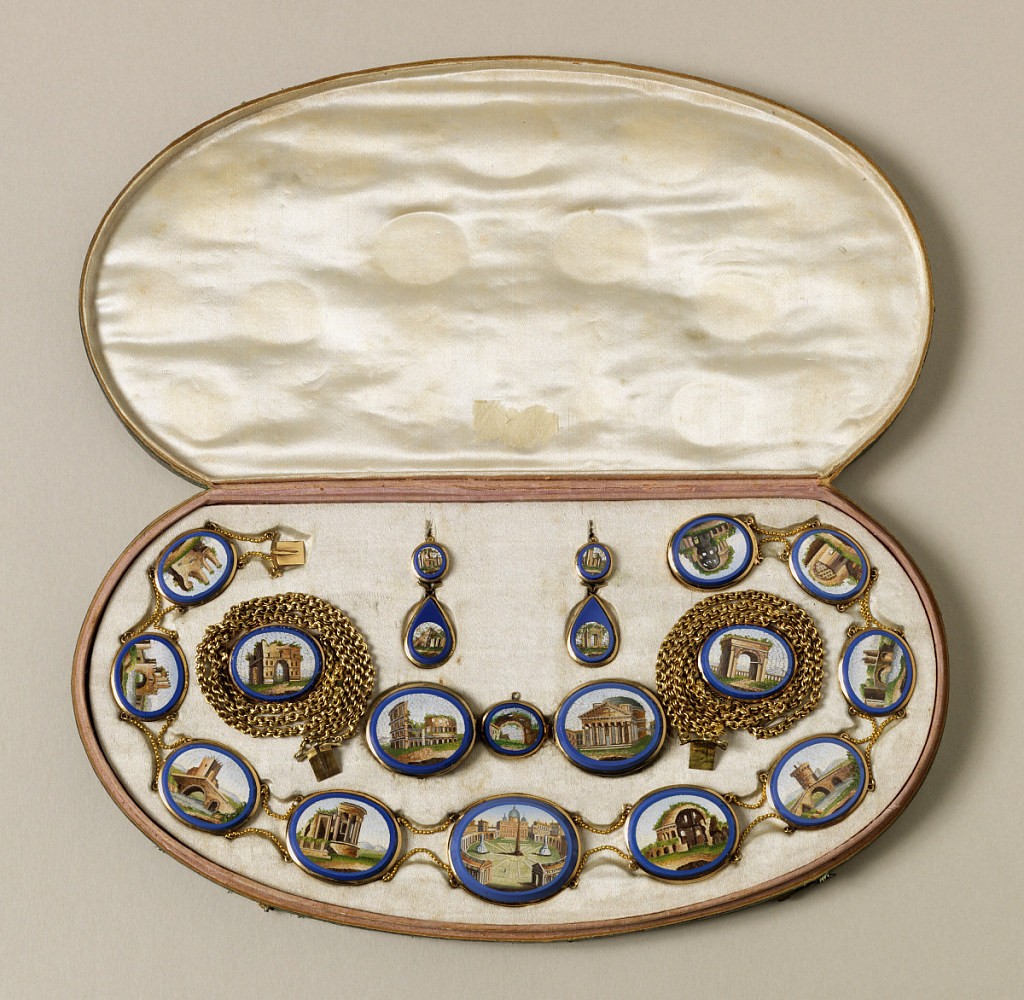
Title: Micro-mosaic
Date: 1800–1825
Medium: Gold sheet and wire, glass mosaics
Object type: Bracelet
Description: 1991-160-1/8: Suite of jewelry with gold filigree mounts around ...;     1991-160-1: Gold necklace composed of ten ovals connected with...;     1991-160-2: Gold bracelet of three chains connected to one ova...;     1991-160-3: Gold bracelet of three chains connected to one ova...;     1991-160-4-a,b: A pair of gold earrings with a teardrop connected ...;     1991-160-5-a,b: A pair of gold earrings with a teardrop connected ...;     1991-160-6: A gold oval brooch outlined in blue with an inner ...;     1991-160-7: A gold oval brooch outlined in blue with an inner ...;     1991-160-8: A gold oval pendant outlined in blue with an inner...